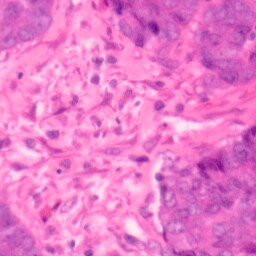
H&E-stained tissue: Colon